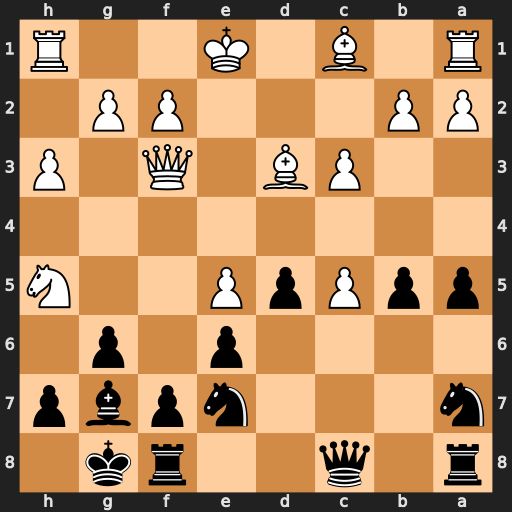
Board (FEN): r1q2rk1/n3npbp/4p1p1/ppPpP2N/8/2PB1Q1P/PP3PP1/R1B1K2R
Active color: b
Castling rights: KQ
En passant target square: -
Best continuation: gxh5 Qxh5 Ng6